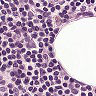
Metastatic tissue present: no